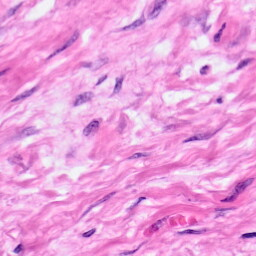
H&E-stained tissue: Pancreatic